Question: Here's my problem. I'm using UIImagePickerController to take a picture from the camera. After it's been taken (and because I set allowsEditing to TRUE), the preview image shows a white rectangle delimiting the default cropping area (which doesn't appear to be in the center of the picture).
What I want is to set a custom Camera Overlay that matches exactly that cropping area so that the user knows exactly that the picture he took will be the resulting image after cropping.
See picture below, basically I want the Camera Overlay to only display the red rectangle that represents the cropping rectangle in the preview.

Any idea on how to implement this so it will work on all type of Iphone device (iphone 4, 5, 6, 6 plus) and Portrait/Landscape mode ?
Thanks for your help.
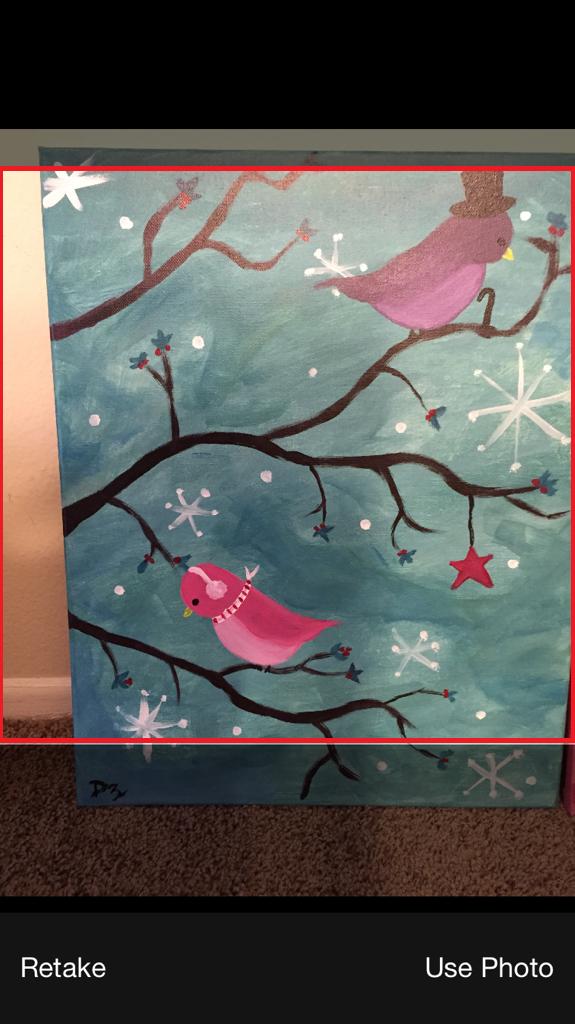
Answer: You can use the following 3rd party library
<URL>
'''
self.myPicker = [[GKImagePicker alloc] init];
self.myPicker.delegate = self;
self.myPicker.cropSize = CGSizeMake([FunctionUtils getViewWidth], [FunctionUtils getViewWidth]/ratio);
'''
and set appropriate crop size for the same.